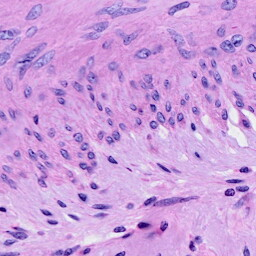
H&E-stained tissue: Cervix